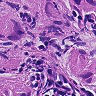
Metastatic tissue present: yes